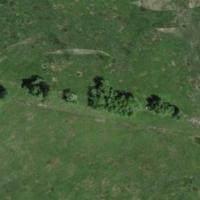
EUNIS habitat code: 57
Species observed at this site:
Lysimachia vulgaris